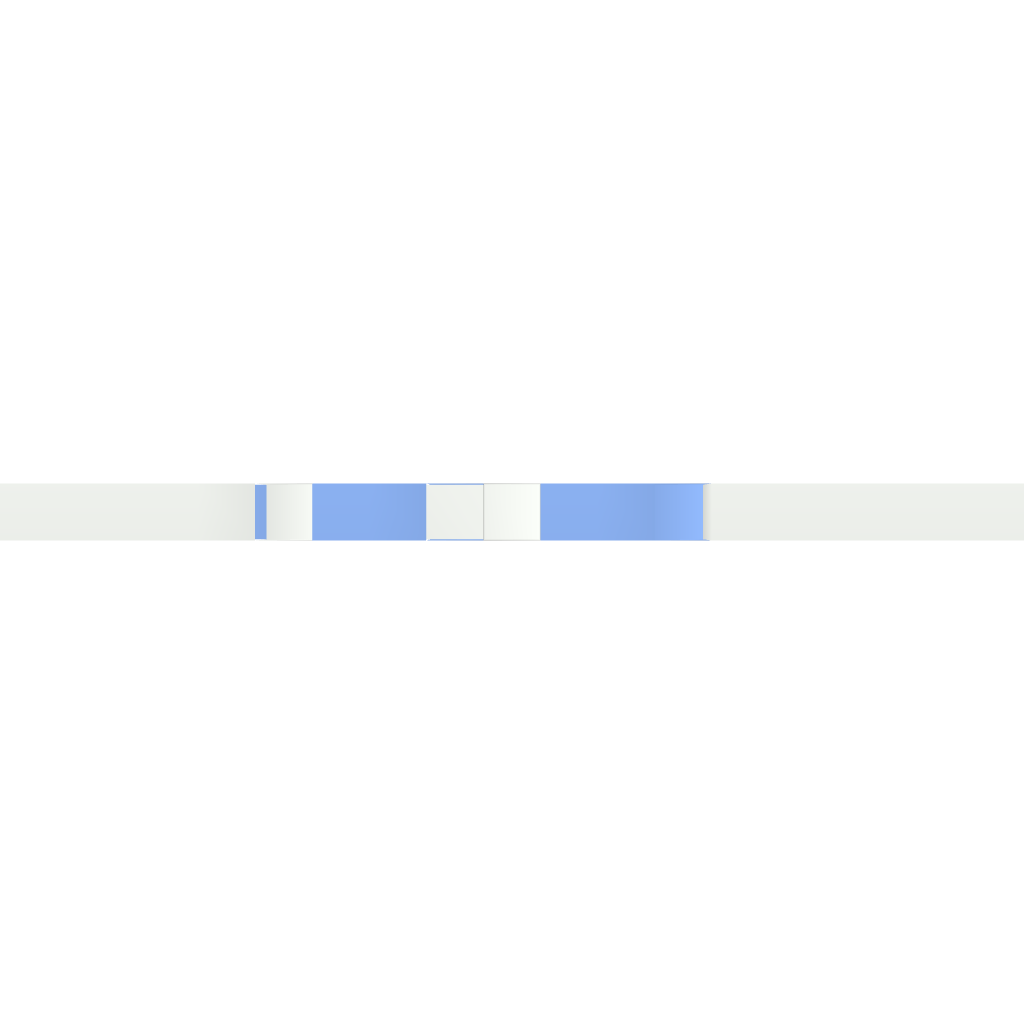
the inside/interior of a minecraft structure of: Large Igloo